Question: I have a problem in iOS8 when I have multiple detail views in 'UISplitViewController', the problem comes only in .
My storyboard looks similar to this:

As you can see, my master's table has two types of cells, each one is connected to "its own" hierarchy of detail views using segue. So clicking first cell will load D1 (and its root) in secondary area of split view, clicking the second cell will load D2 there.
I am adding the split view's super smart display mode button to any detail's navigation item when preparing for segue:
'''
controller.navigationItem.leftBarButtonItem = self.splitViewController.displayModeButtonItem;
controller.navigationItem.leftItemsSupplementBackButton = YES;
'''
Everything works perfect except one case:
- - - 'performSegueWithIdentifier:@"showDetailD2"...'
Now once I do that my magic display mode button shows "<D1" and clicking it goes back to D1! That is the behavior that I want. This kind of 'history' back is desirable when I am navigating D1 or D2 itself (and I believe this button is smart enough to do that). But when I am on the top level, I want it to open the primary area. Basically I need more something like a left drawer opener (like in Android).
My D1 is expressing some kind of error/incomplete state (no connection/ no user / etc) and when the state is 'fixed' then the 'normal' UI is loaded through D2 or D3 or any other. It is really strange to see a back button to an error page at this point. This history feature is even good when I go from D2 to D3, so if there is a way to somehow remove D1 from history - that will also help me.
In worst case I would do the button logic on my own - I would need a way to open the drawer (primary area), that info will also help me.
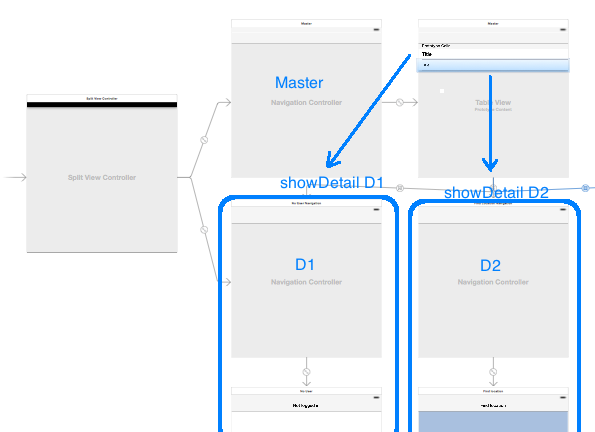
Answer: So, after struggling for a while, I found a way to get what I need. It comes out that in collapsed mode the split view "becomes" just a simple navigation controller under the hood. So there is a parent navigation controller on top of D2 (which is also a navigation controller). The code below written in 'viewDidLoad' of the does the trick:
'''
UINavigationController* parentNavi = self.navigationController.navigationController;
if (parentNavi != nil) {
// will get here only in collapsed mode
NSMutableArray *controllers = [NSMutableArray arrayWithArray:parentNavi.viewControllers];
NSMutableIndexSet *set = [NSMutableIndexSet indexSet];
for (UIViewController *controller in controllers) {
if ([controller.title isEqualToString:@"D1"]) {
[set addIndex:[controllers indexOfObject:controller]];
}
}
[controllers removeObjectsAtIndexes:set];
parentNavi.viewControllers = controllers;
}
'''
The code will enter the 'if' statement only when you are in compact sizes. After cleaning up the controllers the display mode button points to the primary area. This code is also quite flexible - you can get rid of any page you don't need in stack.